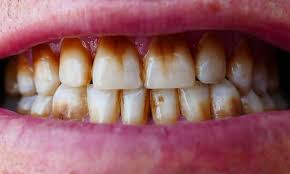
Condition: Tooth Discoloration